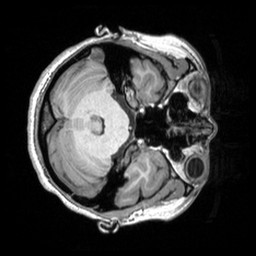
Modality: T1w
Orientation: axial
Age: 24
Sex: female
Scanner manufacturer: siemens
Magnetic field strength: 3 T
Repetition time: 2.53 s
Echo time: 0.00298 s